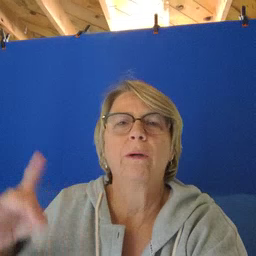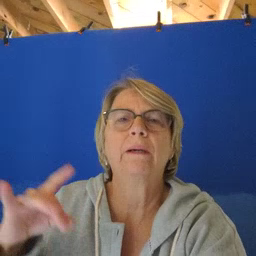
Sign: story